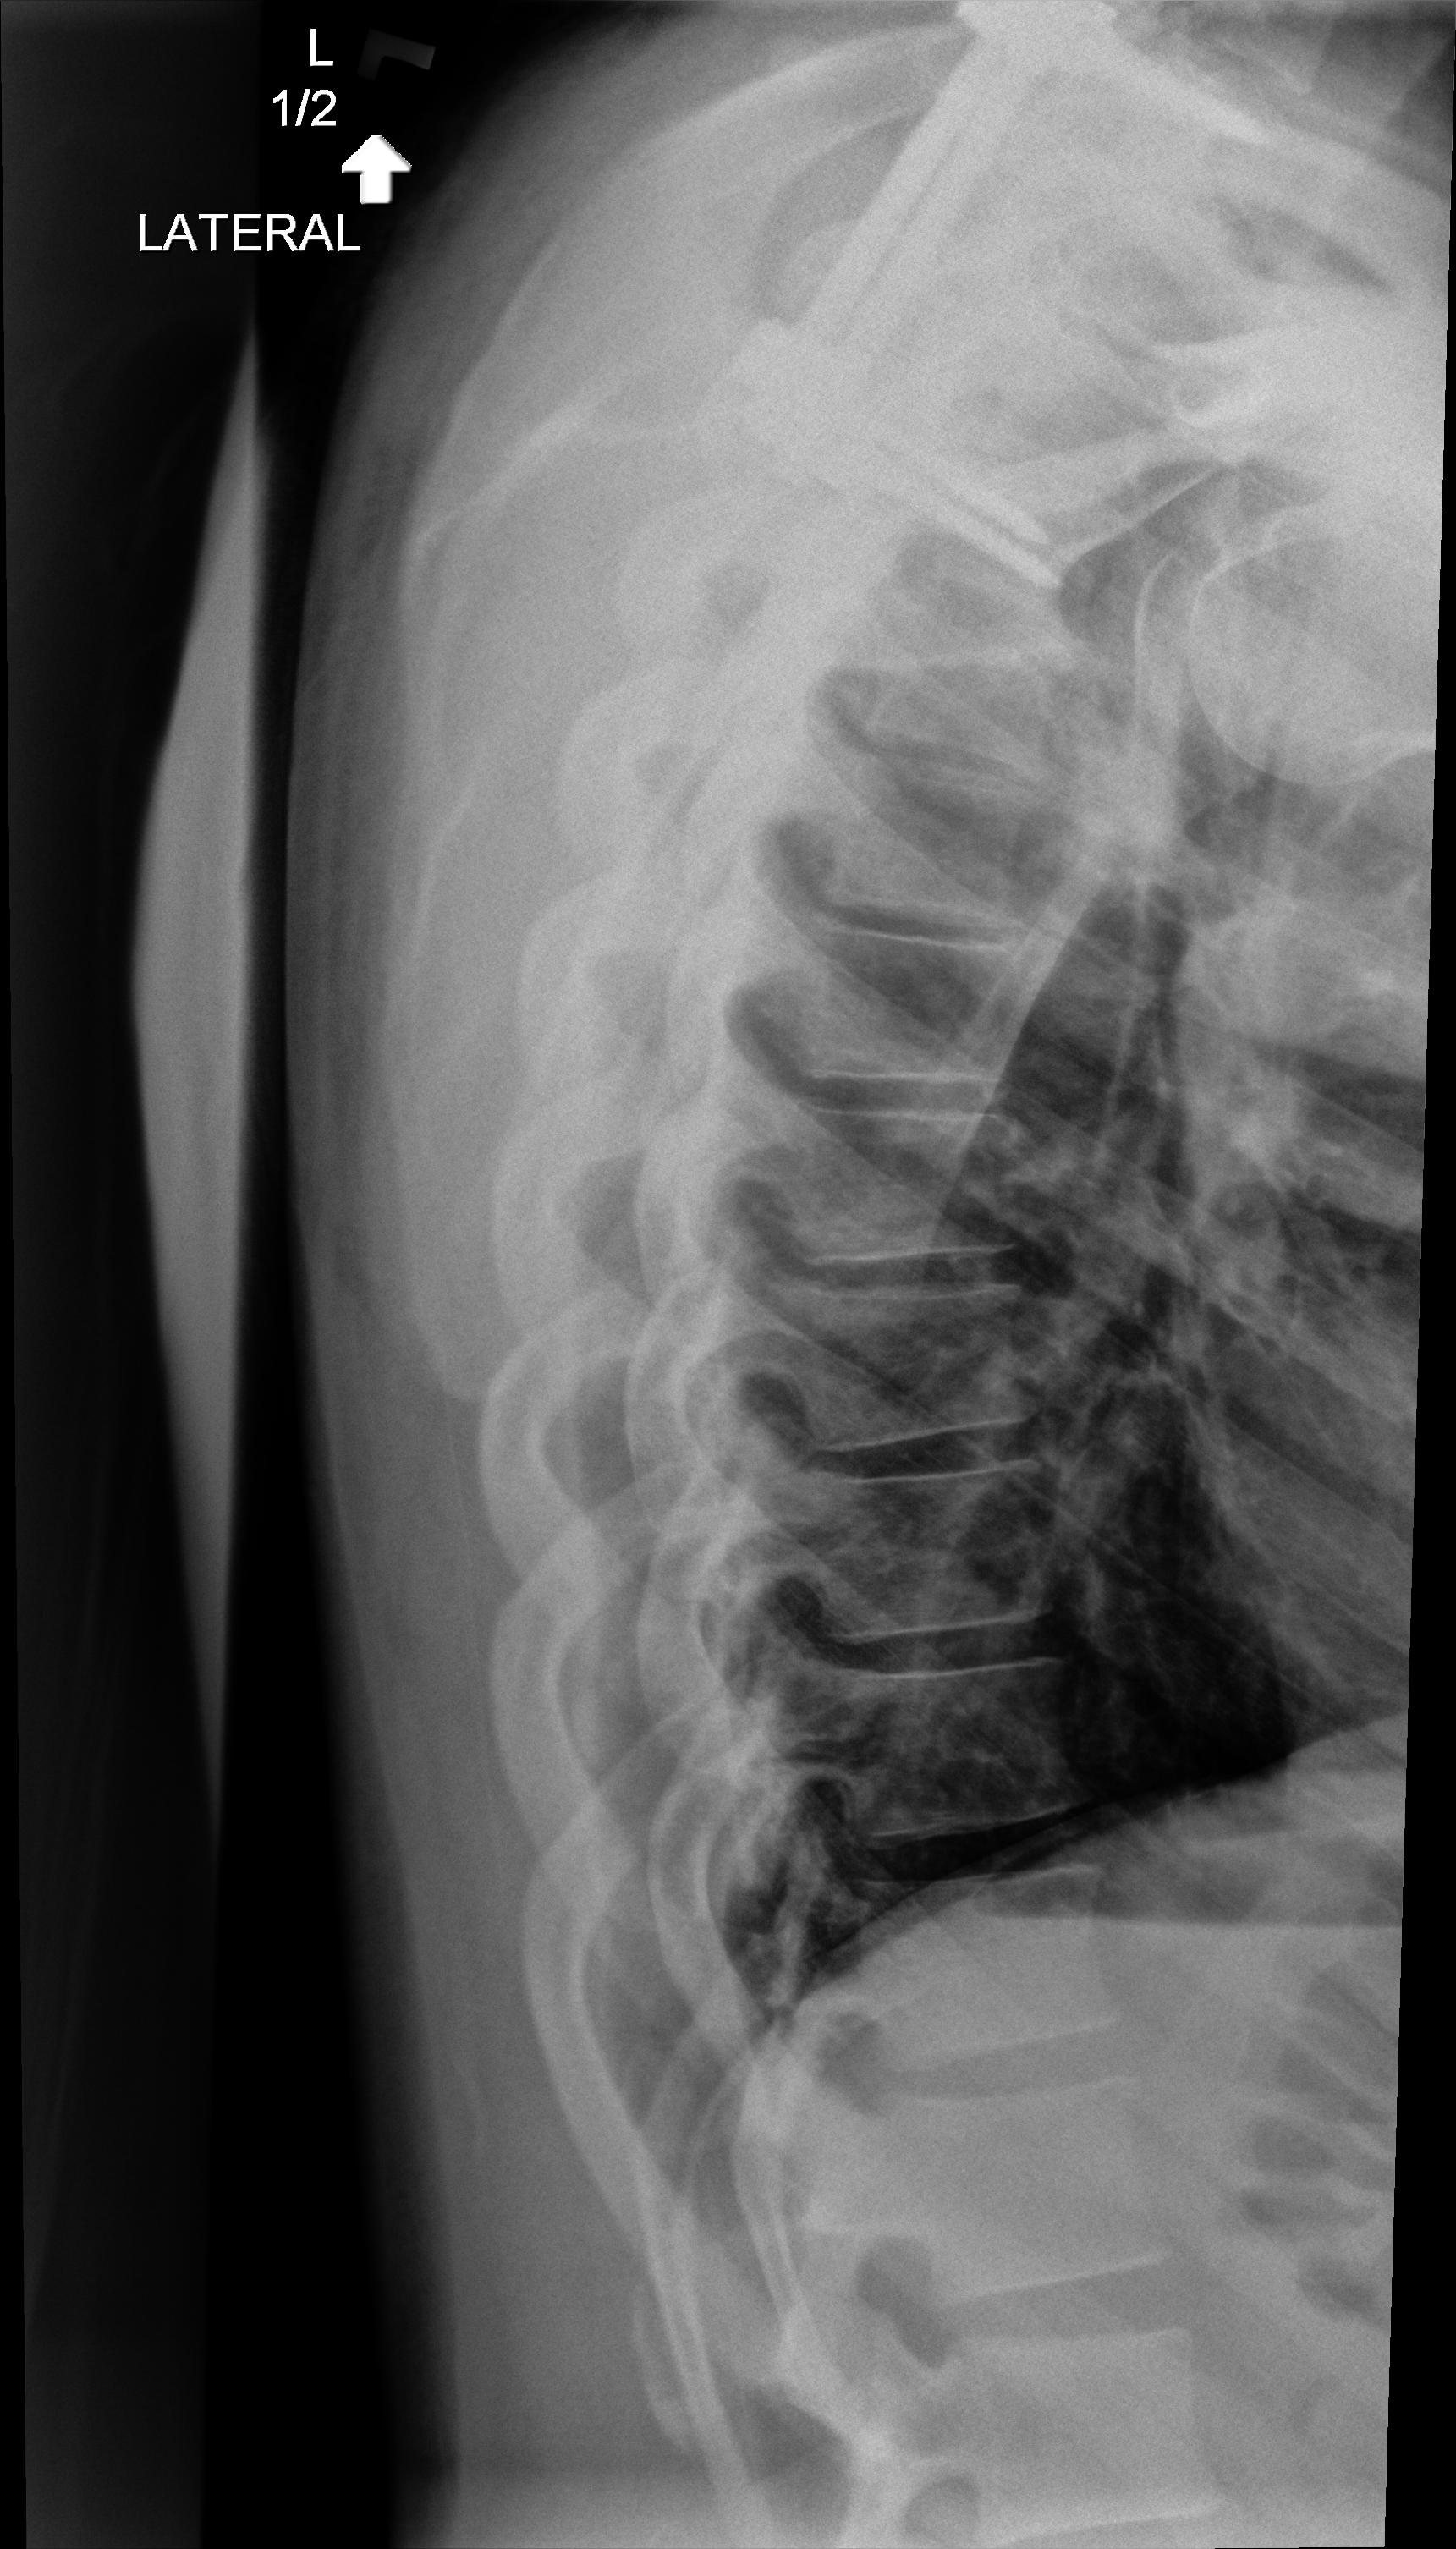
View: LATERAL
Implant manufacturer: orthofix firebird